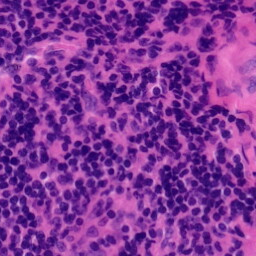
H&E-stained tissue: Tonsil